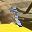
Label: 9